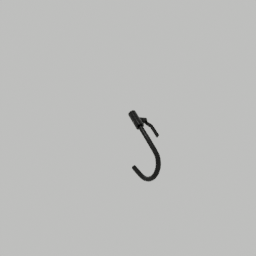
Label: appliances